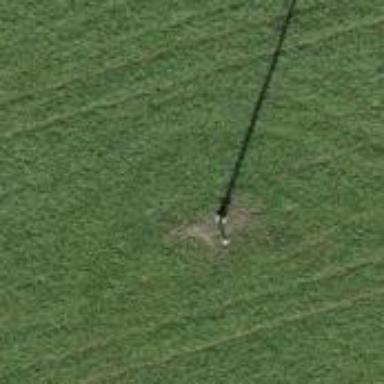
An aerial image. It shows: Power pole.